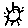
Label: sun